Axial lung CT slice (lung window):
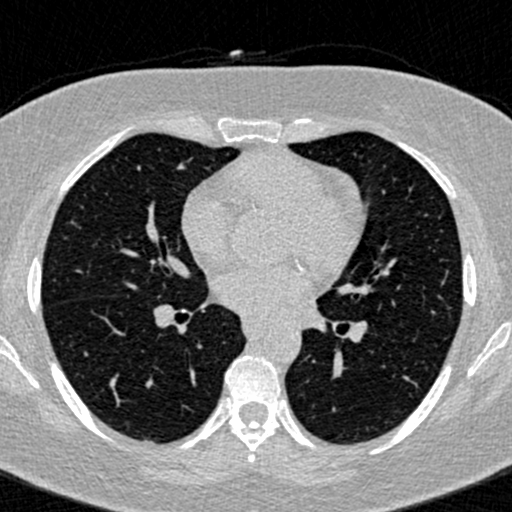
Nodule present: no